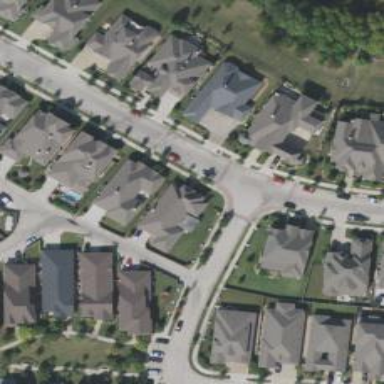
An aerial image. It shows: Residential road.